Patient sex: M
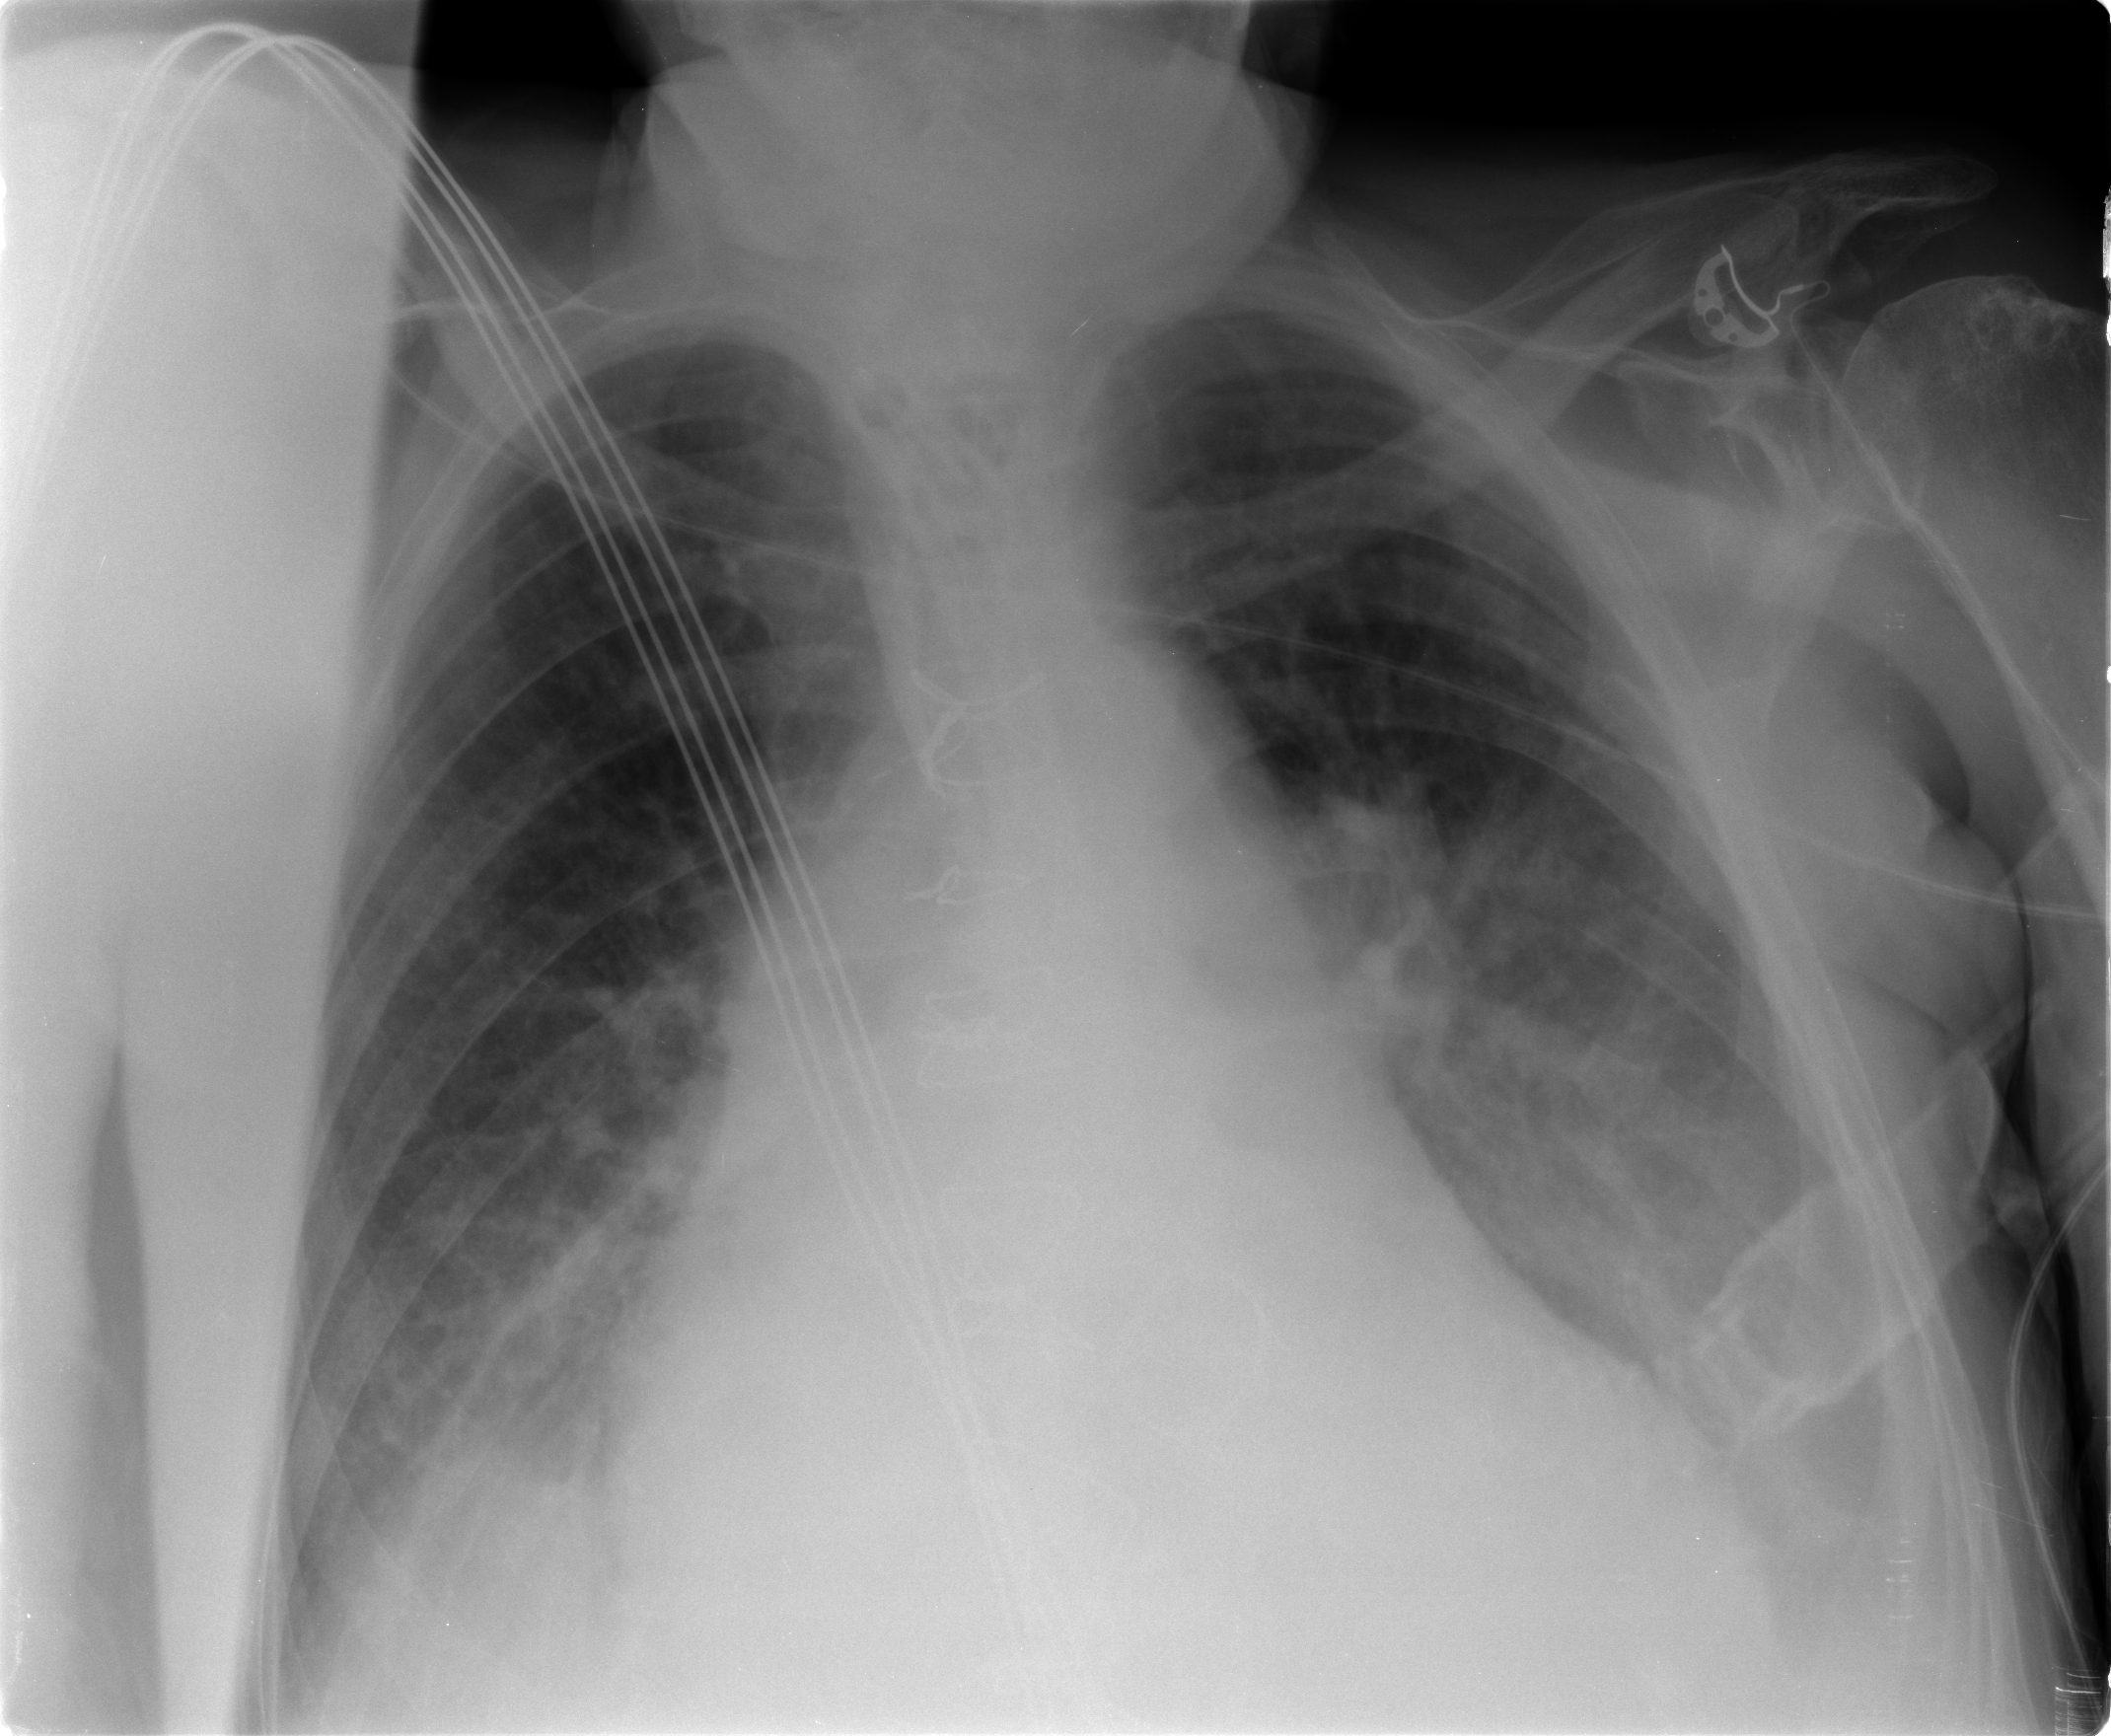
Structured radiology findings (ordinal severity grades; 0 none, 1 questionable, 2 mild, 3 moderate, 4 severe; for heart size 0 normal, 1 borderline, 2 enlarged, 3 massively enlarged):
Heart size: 2
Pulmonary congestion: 2
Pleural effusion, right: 2
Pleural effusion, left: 3
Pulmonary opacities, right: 1
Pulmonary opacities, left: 1
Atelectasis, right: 2
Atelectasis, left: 2